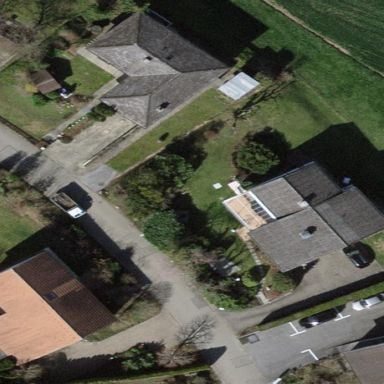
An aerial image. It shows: Simple and straightforward house.